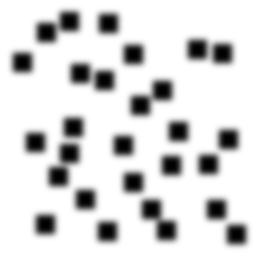
Squares: 28
Triangles: 0
Stars: 0
Total shapes: 28